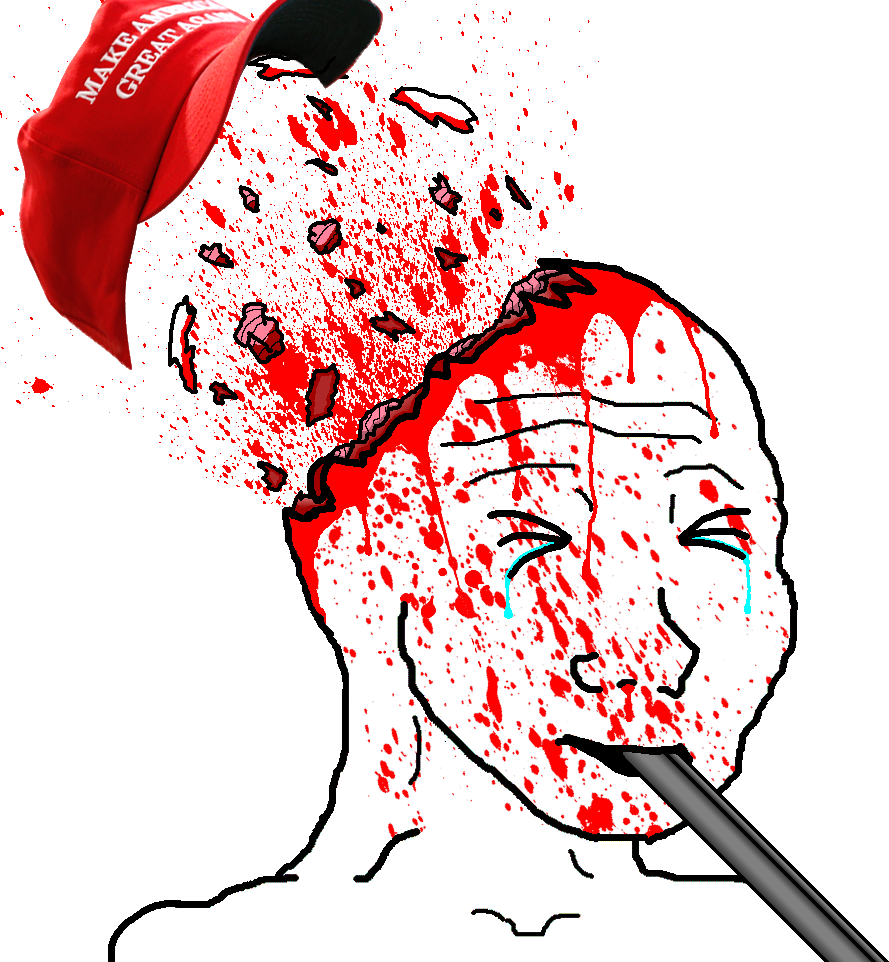
Label: 5_Doomer